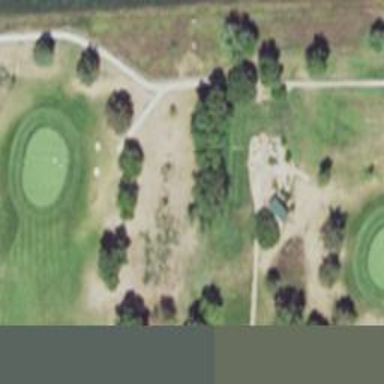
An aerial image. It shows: Golf tee.